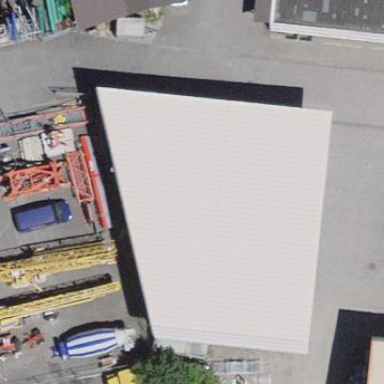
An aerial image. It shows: Warehouse building.